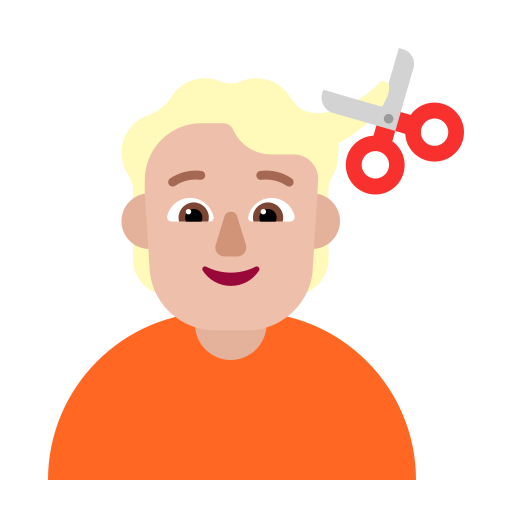
person getting haircut flat  light